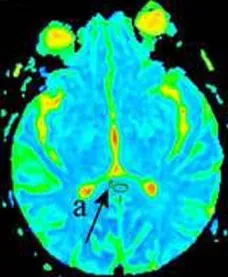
Magnetic resonance images.
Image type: radiology (mri)